Fundus camera: zeiss
Shooting center: fovea
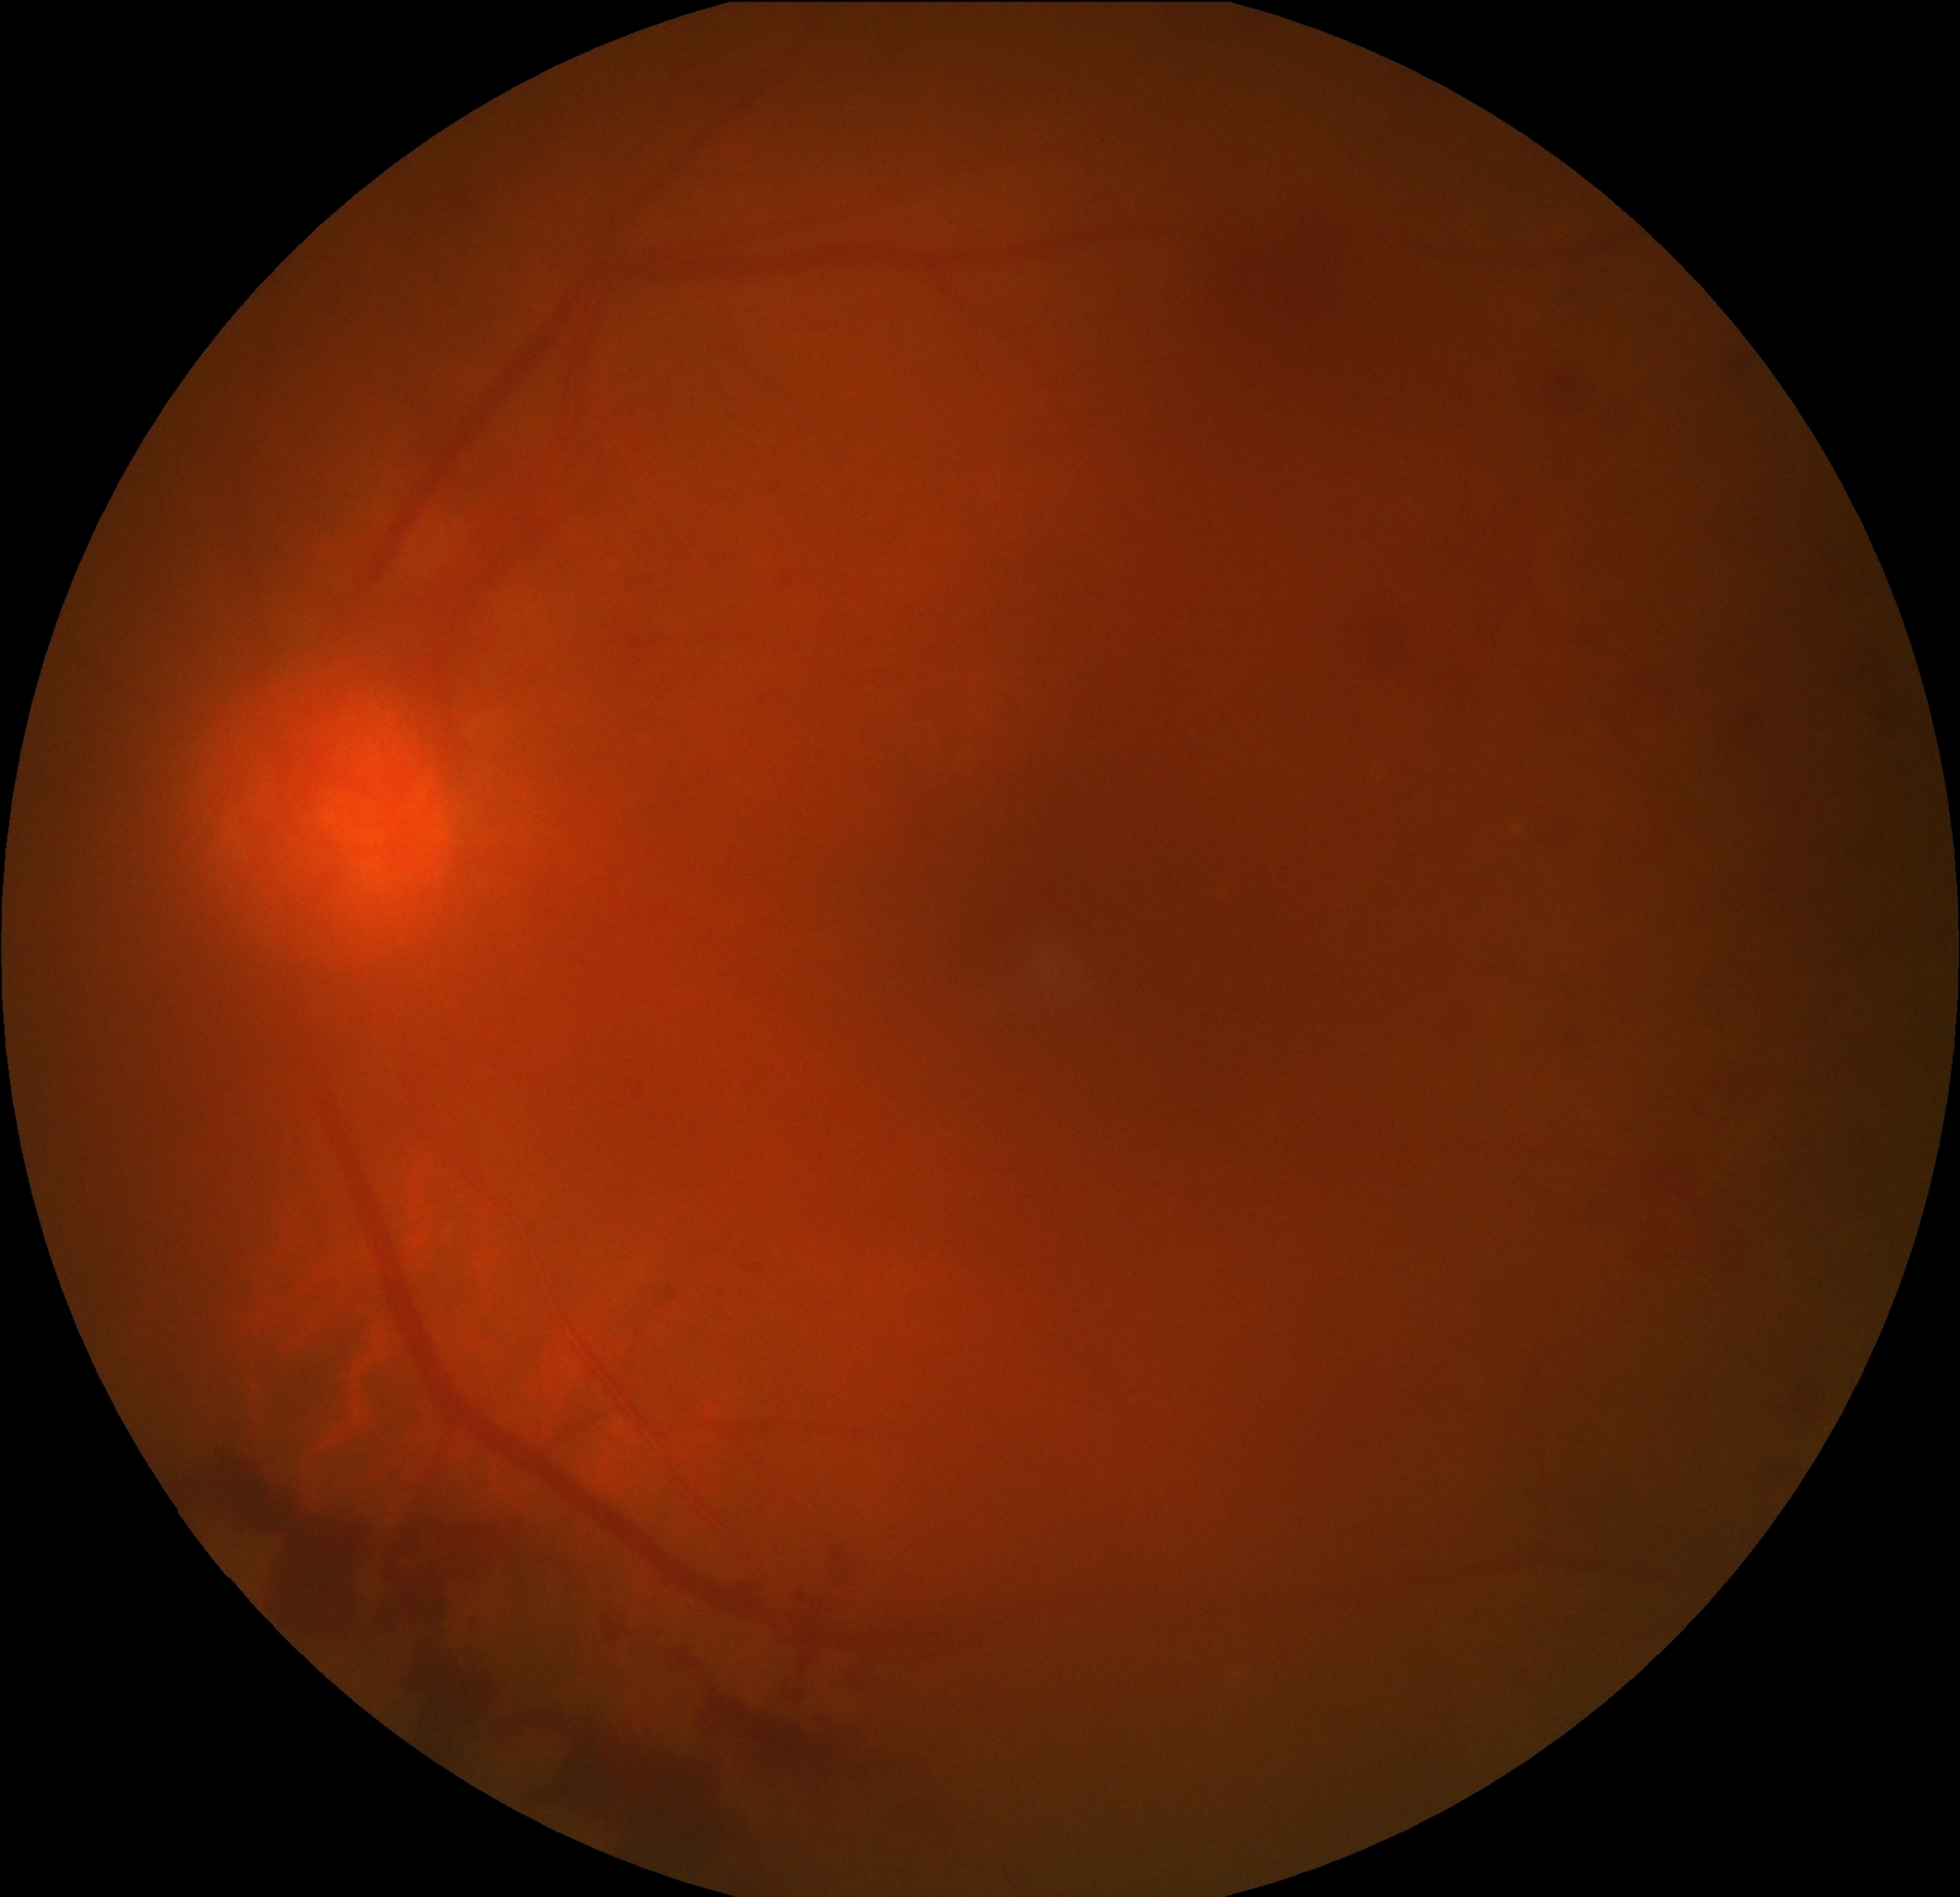
Pathologic myopia: no
Patchy retinal atrophy: absent
Retinal detachment: absent